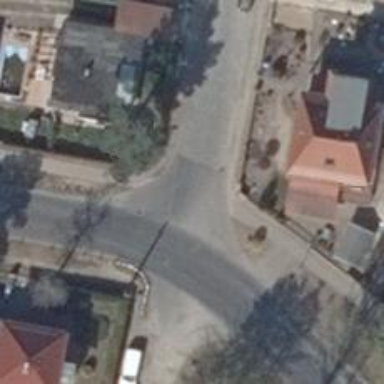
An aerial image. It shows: Unmarked crossing on the road.